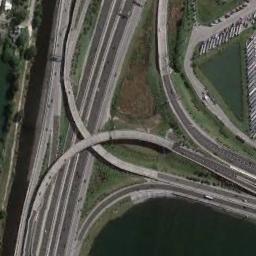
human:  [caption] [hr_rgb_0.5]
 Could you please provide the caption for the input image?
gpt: Numerous roads of different lengths are under the overpass .

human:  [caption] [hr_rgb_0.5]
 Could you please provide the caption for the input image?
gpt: The overpass is next to the grass and trees with a river passed by .

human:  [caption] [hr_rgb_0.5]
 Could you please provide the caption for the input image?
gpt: The directional overpass is over the roads and a lake is next to the overpass .

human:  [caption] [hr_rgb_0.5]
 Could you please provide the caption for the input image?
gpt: There is an overpass and two black cars .

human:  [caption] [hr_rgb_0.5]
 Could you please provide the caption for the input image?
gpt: There are some green lawns and two lakes and a river beside the overpass .